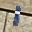
Label: 1